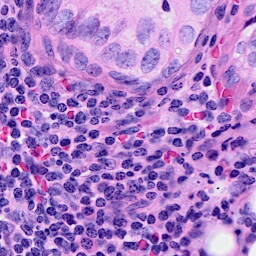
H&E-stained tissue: Breast